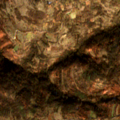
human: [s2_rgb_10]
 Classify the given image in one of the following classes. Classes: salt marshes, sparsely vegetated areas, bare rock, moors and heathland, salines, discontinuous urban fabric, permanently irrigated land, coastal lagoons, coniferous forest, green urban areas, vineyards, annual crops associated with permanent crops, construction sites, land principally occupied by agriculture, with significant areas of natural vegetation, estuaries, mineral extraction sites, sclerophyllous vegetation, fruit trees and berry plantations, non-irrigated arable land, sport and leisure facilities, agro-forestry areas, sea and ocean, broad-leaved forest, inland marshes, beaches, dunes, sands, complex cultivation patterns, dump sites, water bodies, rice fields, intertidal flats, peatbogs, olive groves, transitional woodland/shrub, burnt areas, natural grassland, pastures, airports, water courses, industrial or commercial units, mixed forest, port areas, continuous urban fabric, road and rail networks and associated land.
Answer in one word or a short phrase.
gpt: complex cultivation patterns, land principally occupied by agriculture, with significant areas of natural vegetation, broad-leaved forest